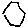
Label: hexagon